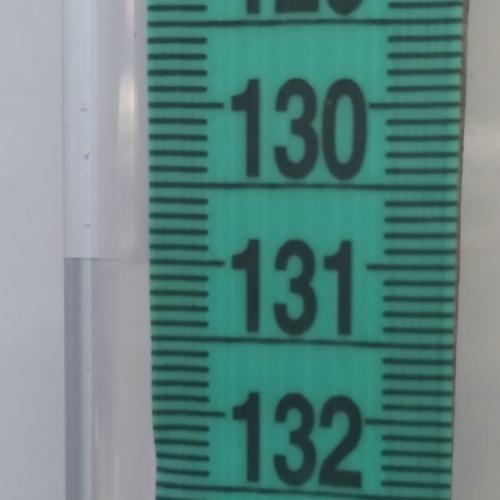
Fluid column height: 131.0 cm